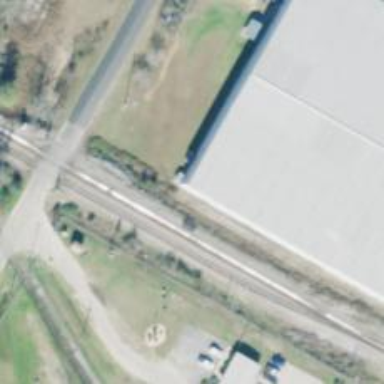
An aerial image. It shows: Loading dock for railways.